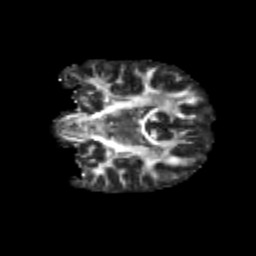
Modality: FA
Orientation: coronal
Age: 13
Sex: female
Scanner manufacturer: siemens
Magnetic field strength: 3 T
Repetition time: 3.8 s
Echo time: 0.07 s